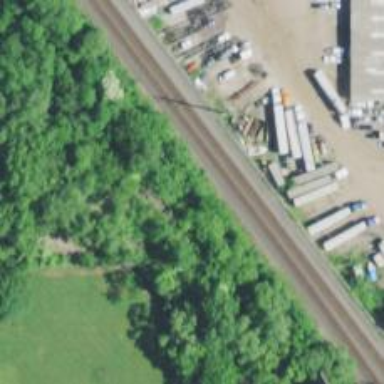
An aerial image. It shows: Railway tracks on embankment.